Question: This is what my data looks like

basically, if all values in columns A,B,C are same for two rows ( such as for Row 1 and Row 3 ) In column D it should say "Exact Match" in D1 and D3.
I tried Countifs with an IF, but that doesnt work if all values are same.
Your help would be appreciated
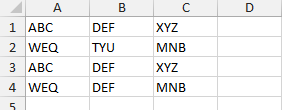
Answer: You can use 'COUNTIFS()':
'''
=IF(COUNTIFS($A$1:$A$4,A1,$B$1:$B$4,B1,$C$1:$C$4,C1)>1,"Exact Match","")
'''
<URL>